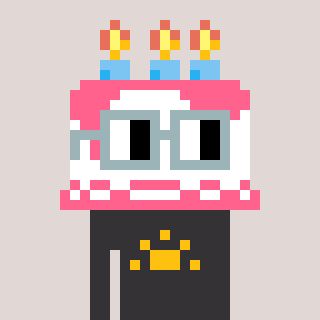
a pixel art character with square dark gray glasses, a cake-shaped head and a grayscale-colored body on a warm background